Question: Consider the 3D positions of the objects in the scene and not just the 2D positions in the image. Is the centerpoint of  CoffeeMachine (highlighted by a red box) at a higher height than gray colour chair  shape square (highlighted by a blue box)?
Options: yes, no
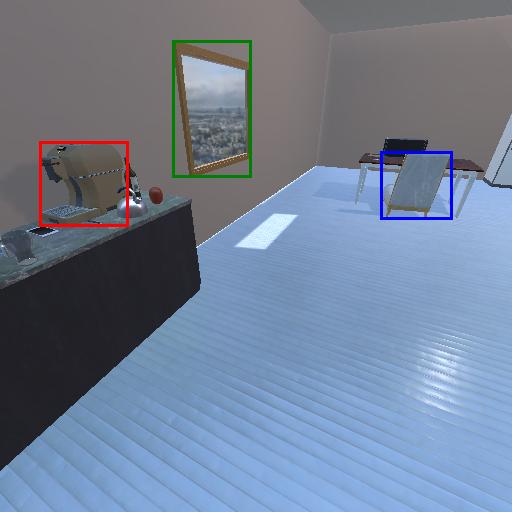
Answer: yes